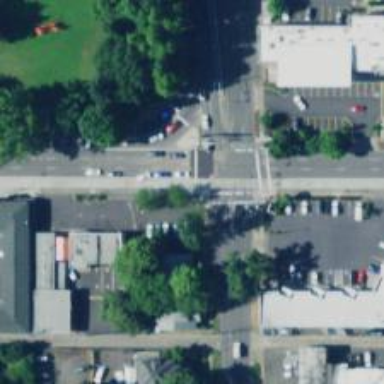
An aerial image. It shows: Solid stop line on the road.